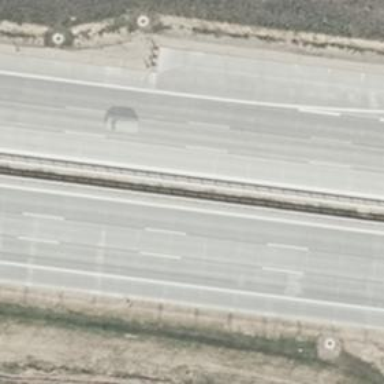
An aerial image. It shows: Concrete motorway.